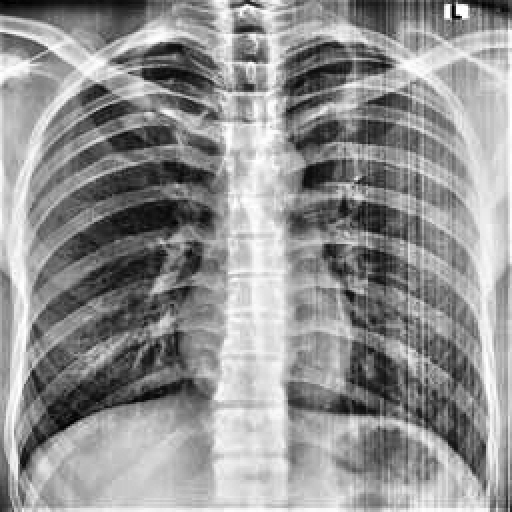
Finding: NORMAL